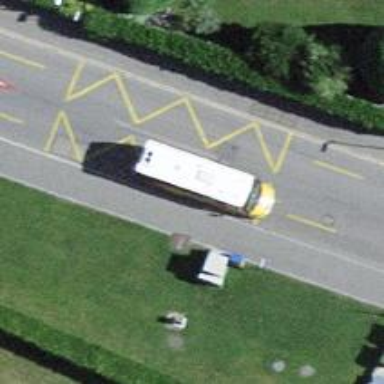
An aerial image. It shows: Bus stop with platform for public transport.